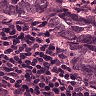
Metastatic tissue present: yes